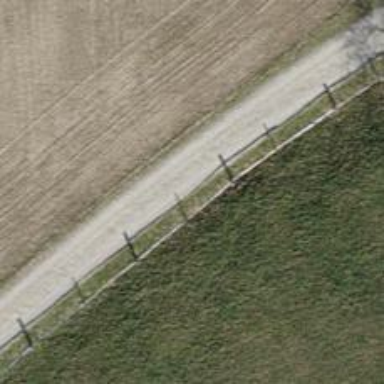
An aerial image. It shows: Track with grade 2 gravel surface.